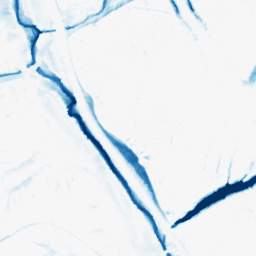
Category: morphological
Decomposition family: morphological
Decomposition parameters: operation: closing
size: 10
Upsampling method: bilinear
Upsampling parameters: scale: 2
Upsampling scale: 2